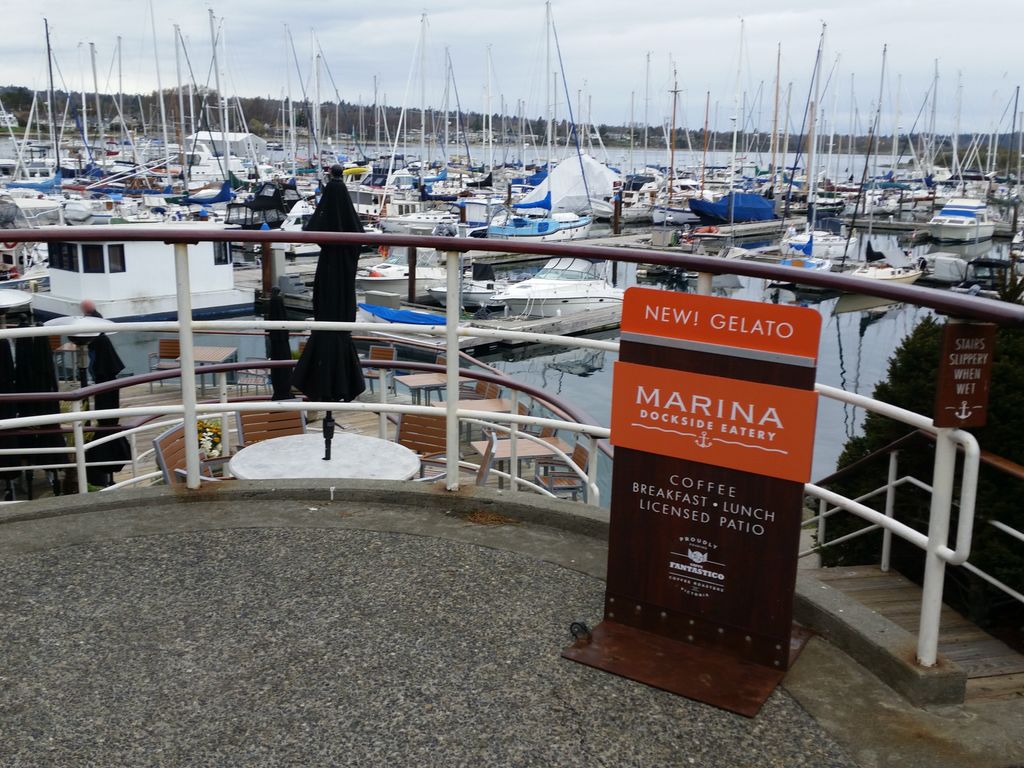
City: victoria